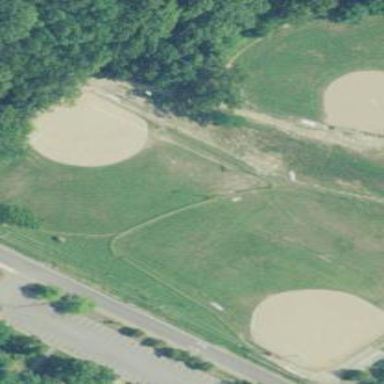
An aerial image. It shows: Grass pitch used for baseball.